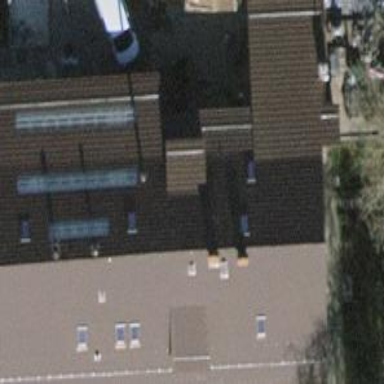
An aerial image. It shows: Building with tiled roof.